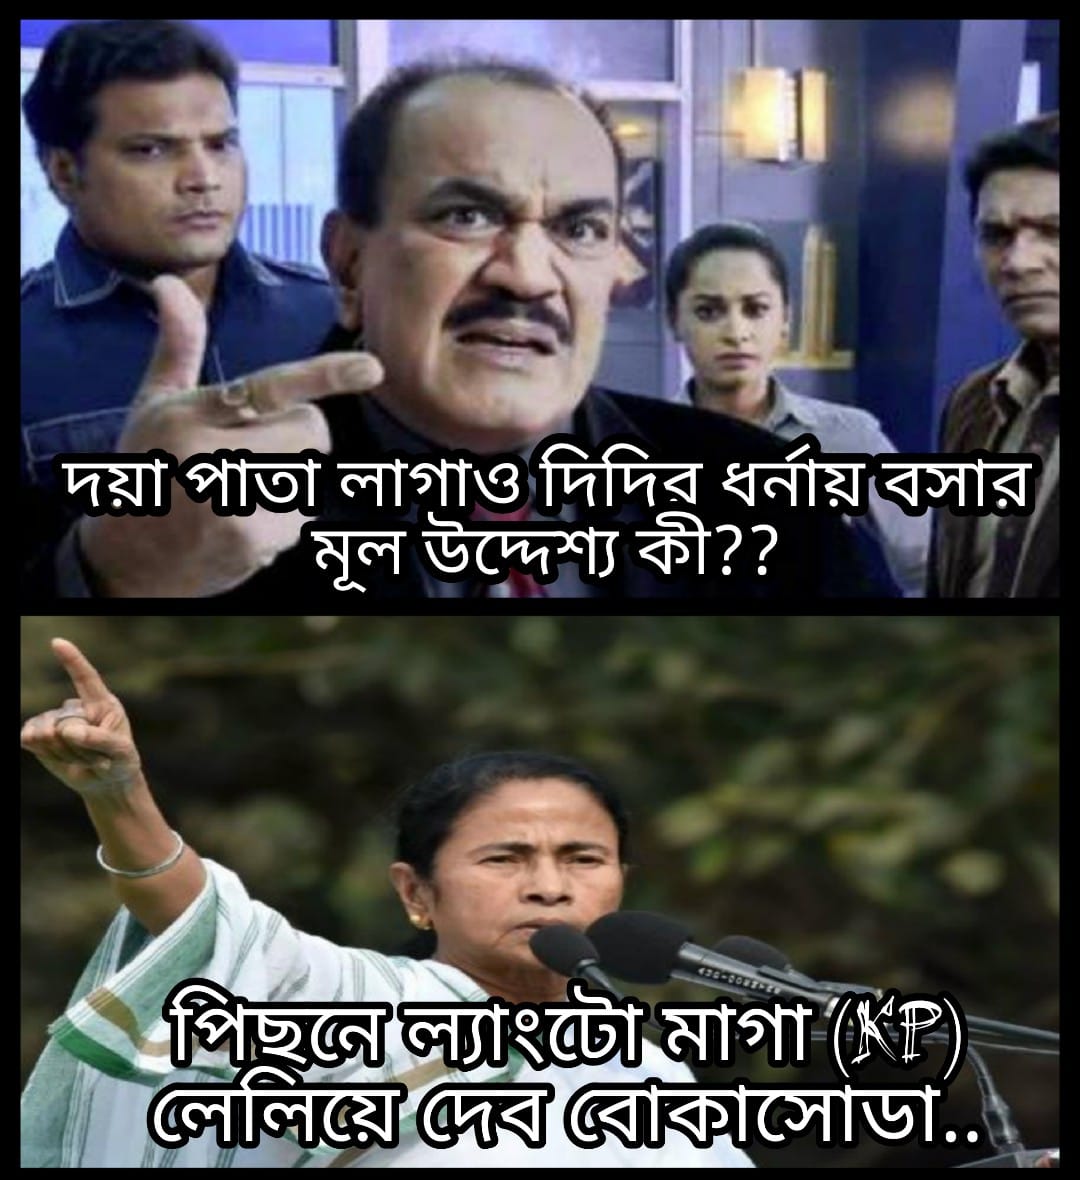
Caption: দয়া পাতা লাগাও দিদিব ধর্নায় বসার মূল উদ্দেশ্য কী ??    পিছনে ল্যাংটো মাগা     লেলিয়ে দেব বোকাসোডা
Label: hate